Question: I have an MS Access Parent form, with two sub-forms (both linking to the same table)
I am trying to use the first subform as a navigation aid (in datasheet mode) and the other sub-form is used for data entry.

What Works:
- Currently I can add new person images easily from within subform1 and subform2 refreshes once I save the record.
What is not working
- Subform 2 is unbound to the person ID, so when I try to create a new record from within subform 2 the new record is not associated with the active person record.
Any Idea how this can be made to work better. (I am using a field on the main form (imageidLink) to link Subform2's master field.
Sample database can be downloaded <URL>
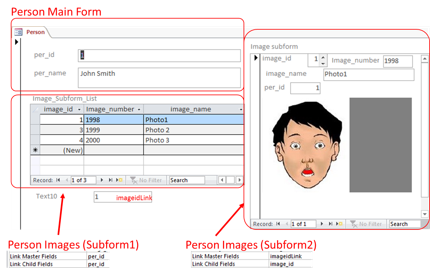
Answer: I suppose the subform2 has [per_id] too:
Edit the default value property of 'per_id' field in subform2, and put this expression:
'''
=Forms![Person].form![per_id]
'''
Then when you create a new record on subform2 it will be associated to active person record.